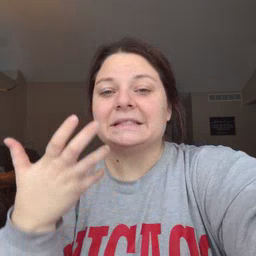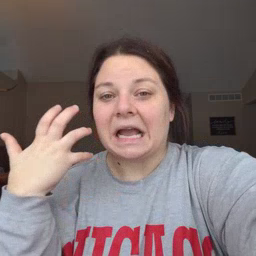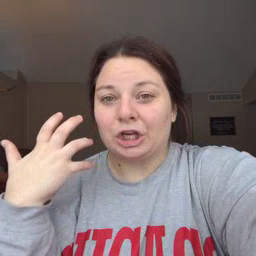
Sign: tiger